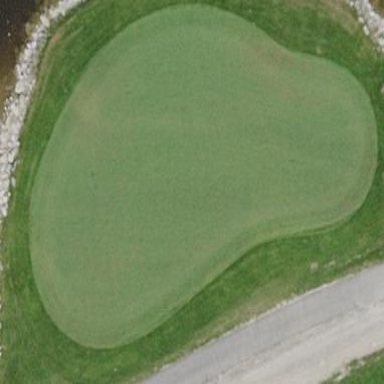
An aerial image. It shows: Golf fairway surrounded by grass.